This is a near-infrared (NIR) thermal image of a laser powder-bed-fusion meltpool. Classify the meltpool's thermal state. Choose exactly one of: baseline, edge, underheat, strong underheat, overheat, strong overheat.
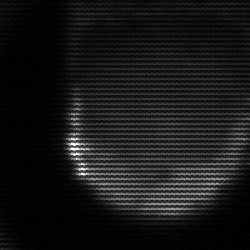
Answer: edge